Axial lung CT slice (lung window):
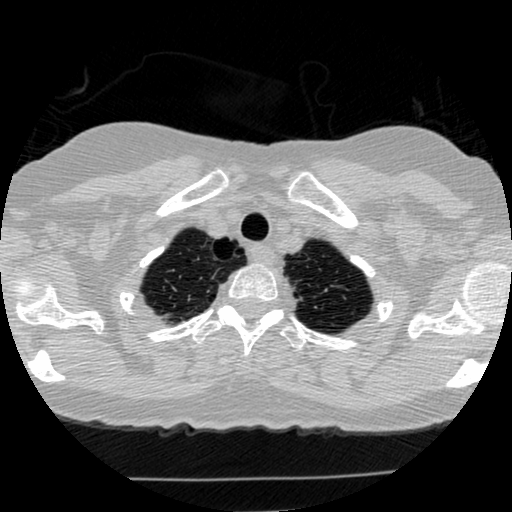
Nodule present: no